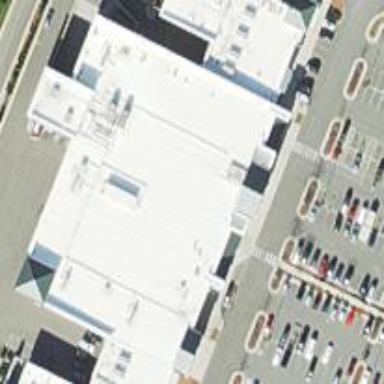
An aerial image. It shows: Supermarket.